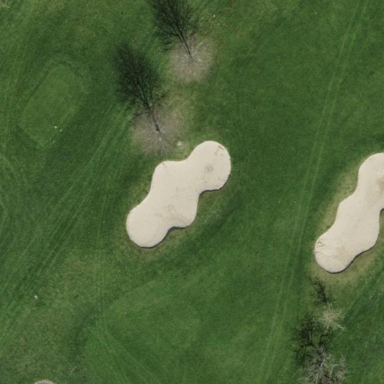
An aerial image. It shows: Sand bunker on golf course.